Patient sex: M
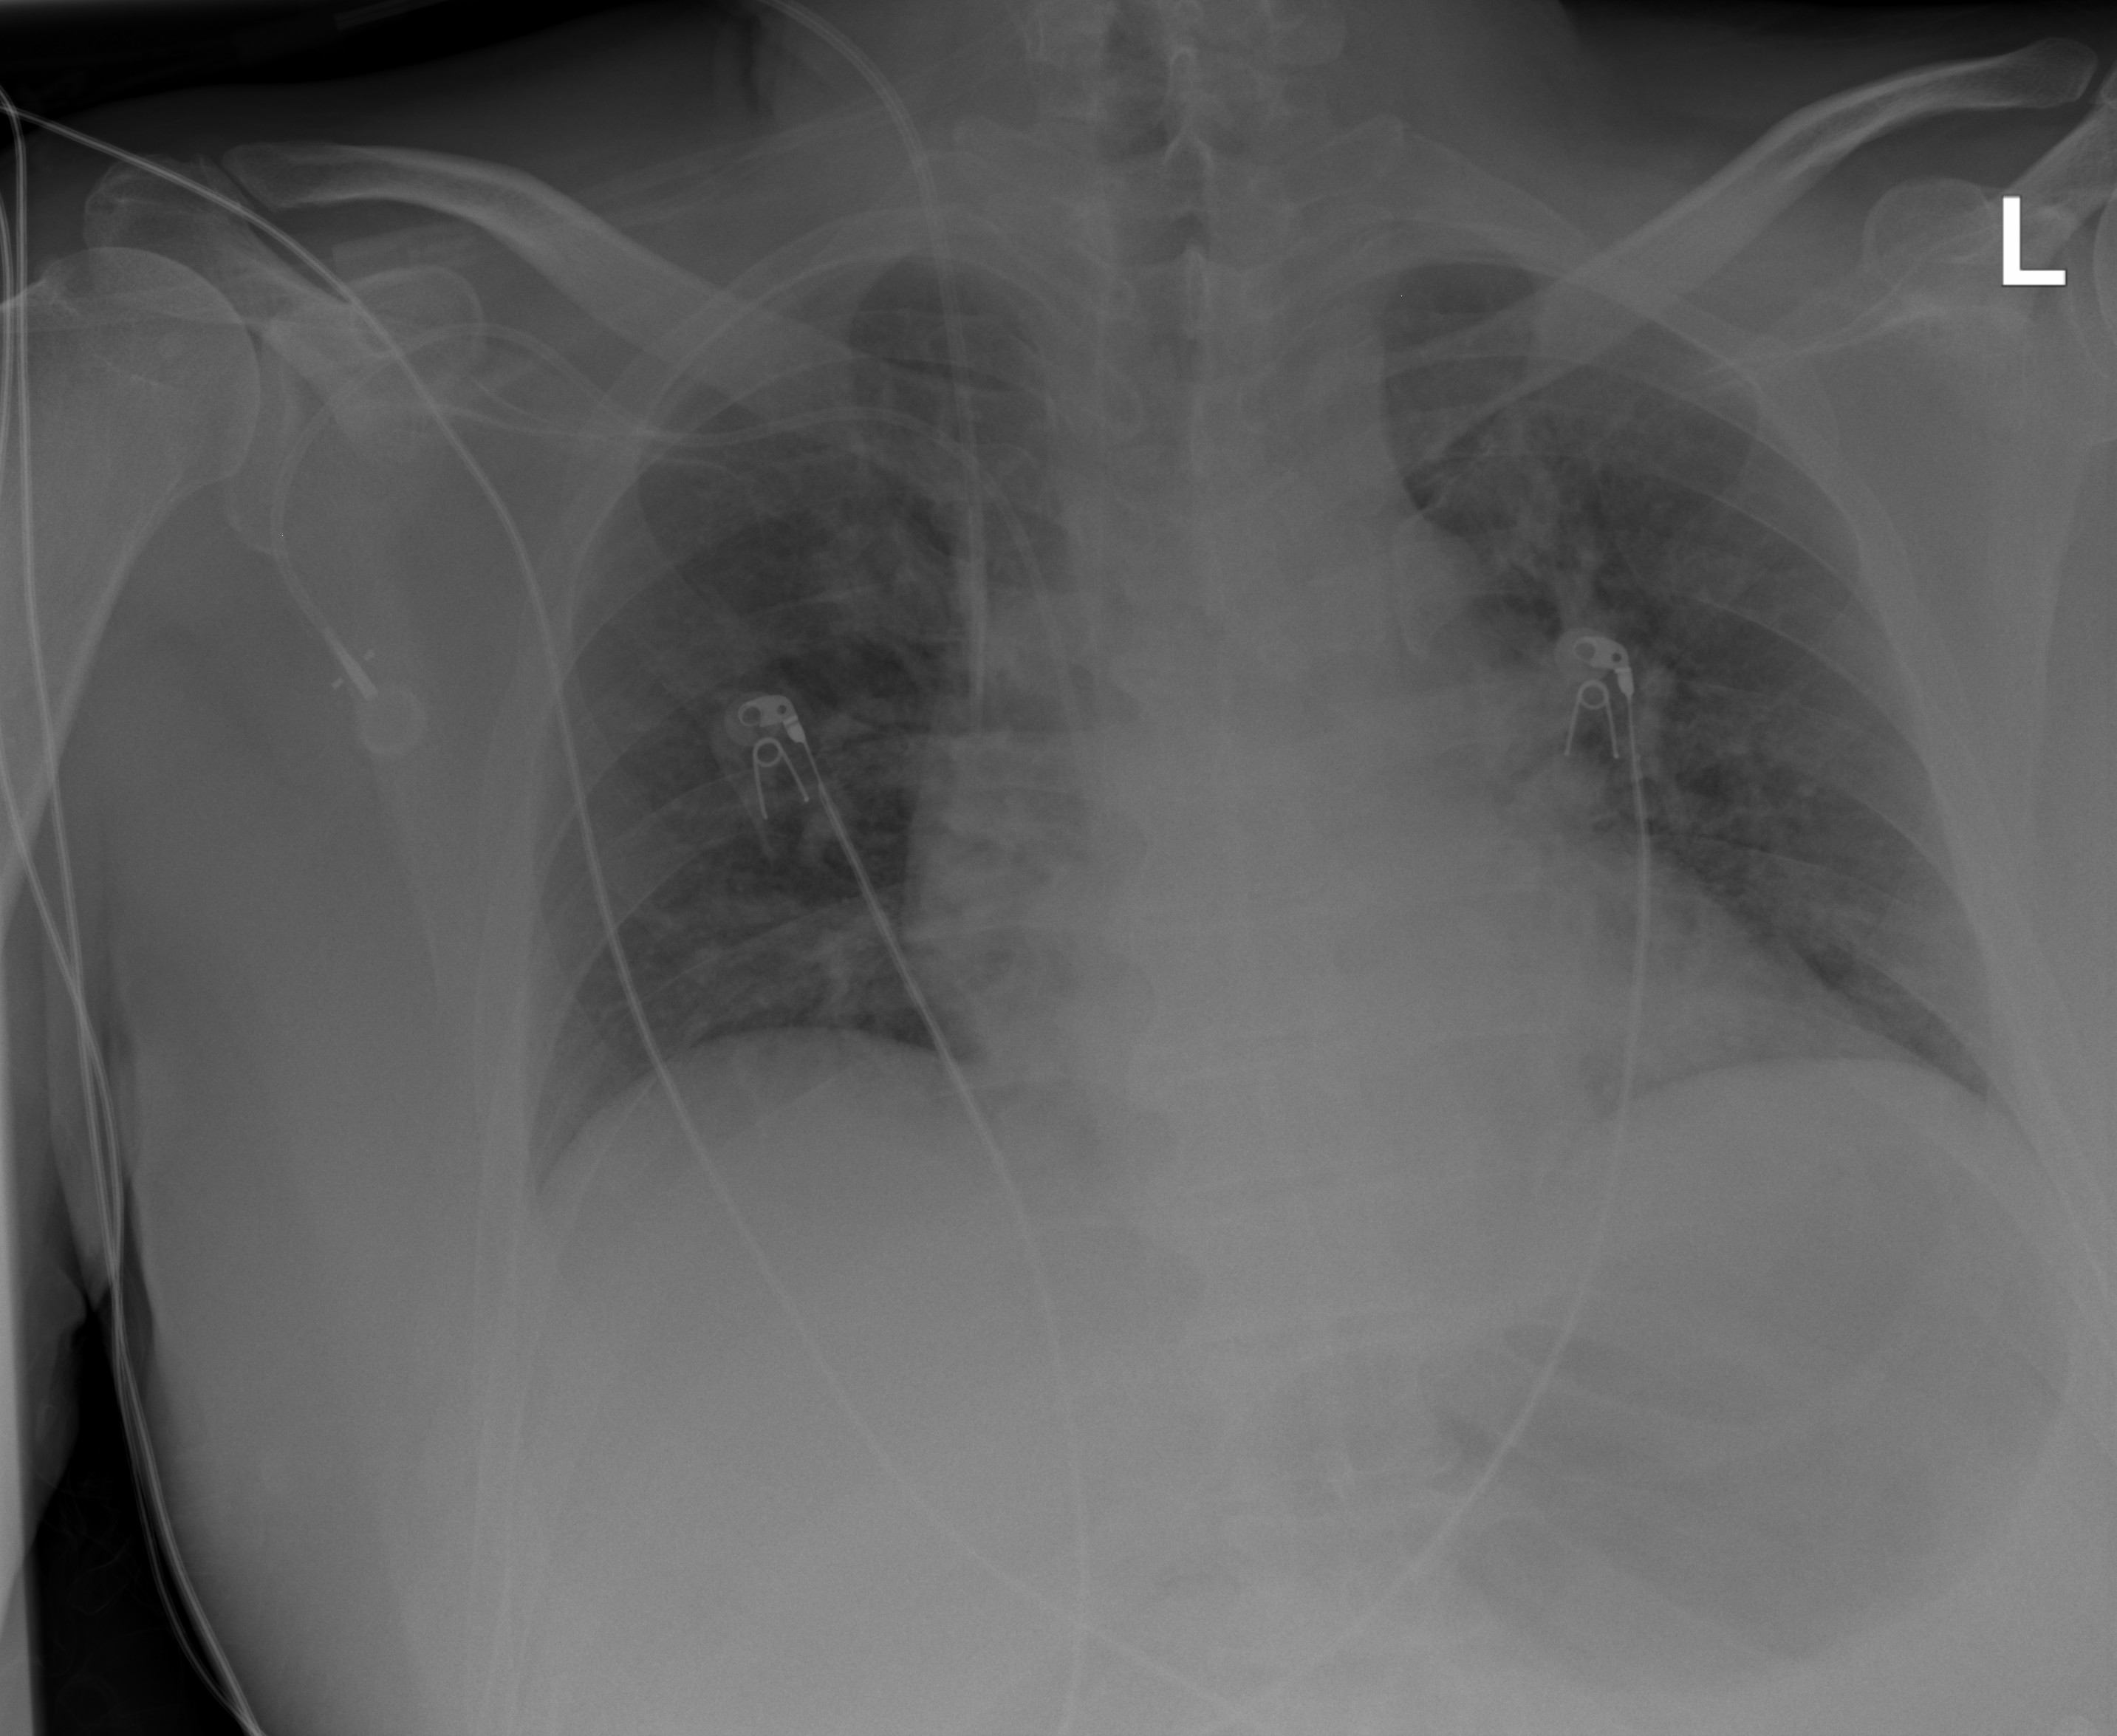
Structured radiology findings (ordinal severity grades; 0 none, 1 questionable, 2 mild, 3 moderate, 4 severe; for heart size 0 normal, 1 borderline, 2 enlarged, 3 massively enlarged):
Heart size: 2
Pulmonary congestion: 2
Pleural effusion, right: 0
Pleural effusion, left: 0
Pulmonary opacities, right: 0
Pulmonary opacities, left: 0
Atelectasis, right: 0
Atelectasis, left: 0